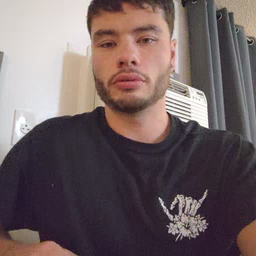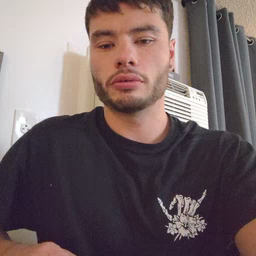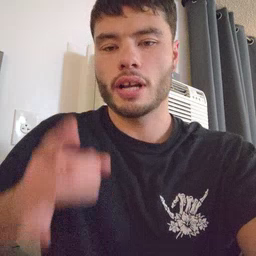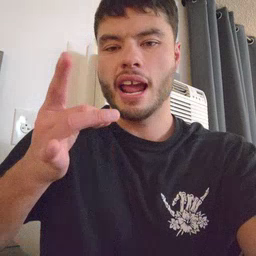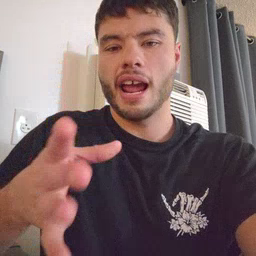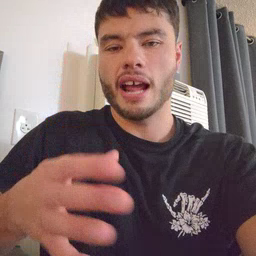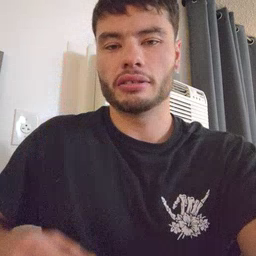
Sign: hate